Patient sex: F
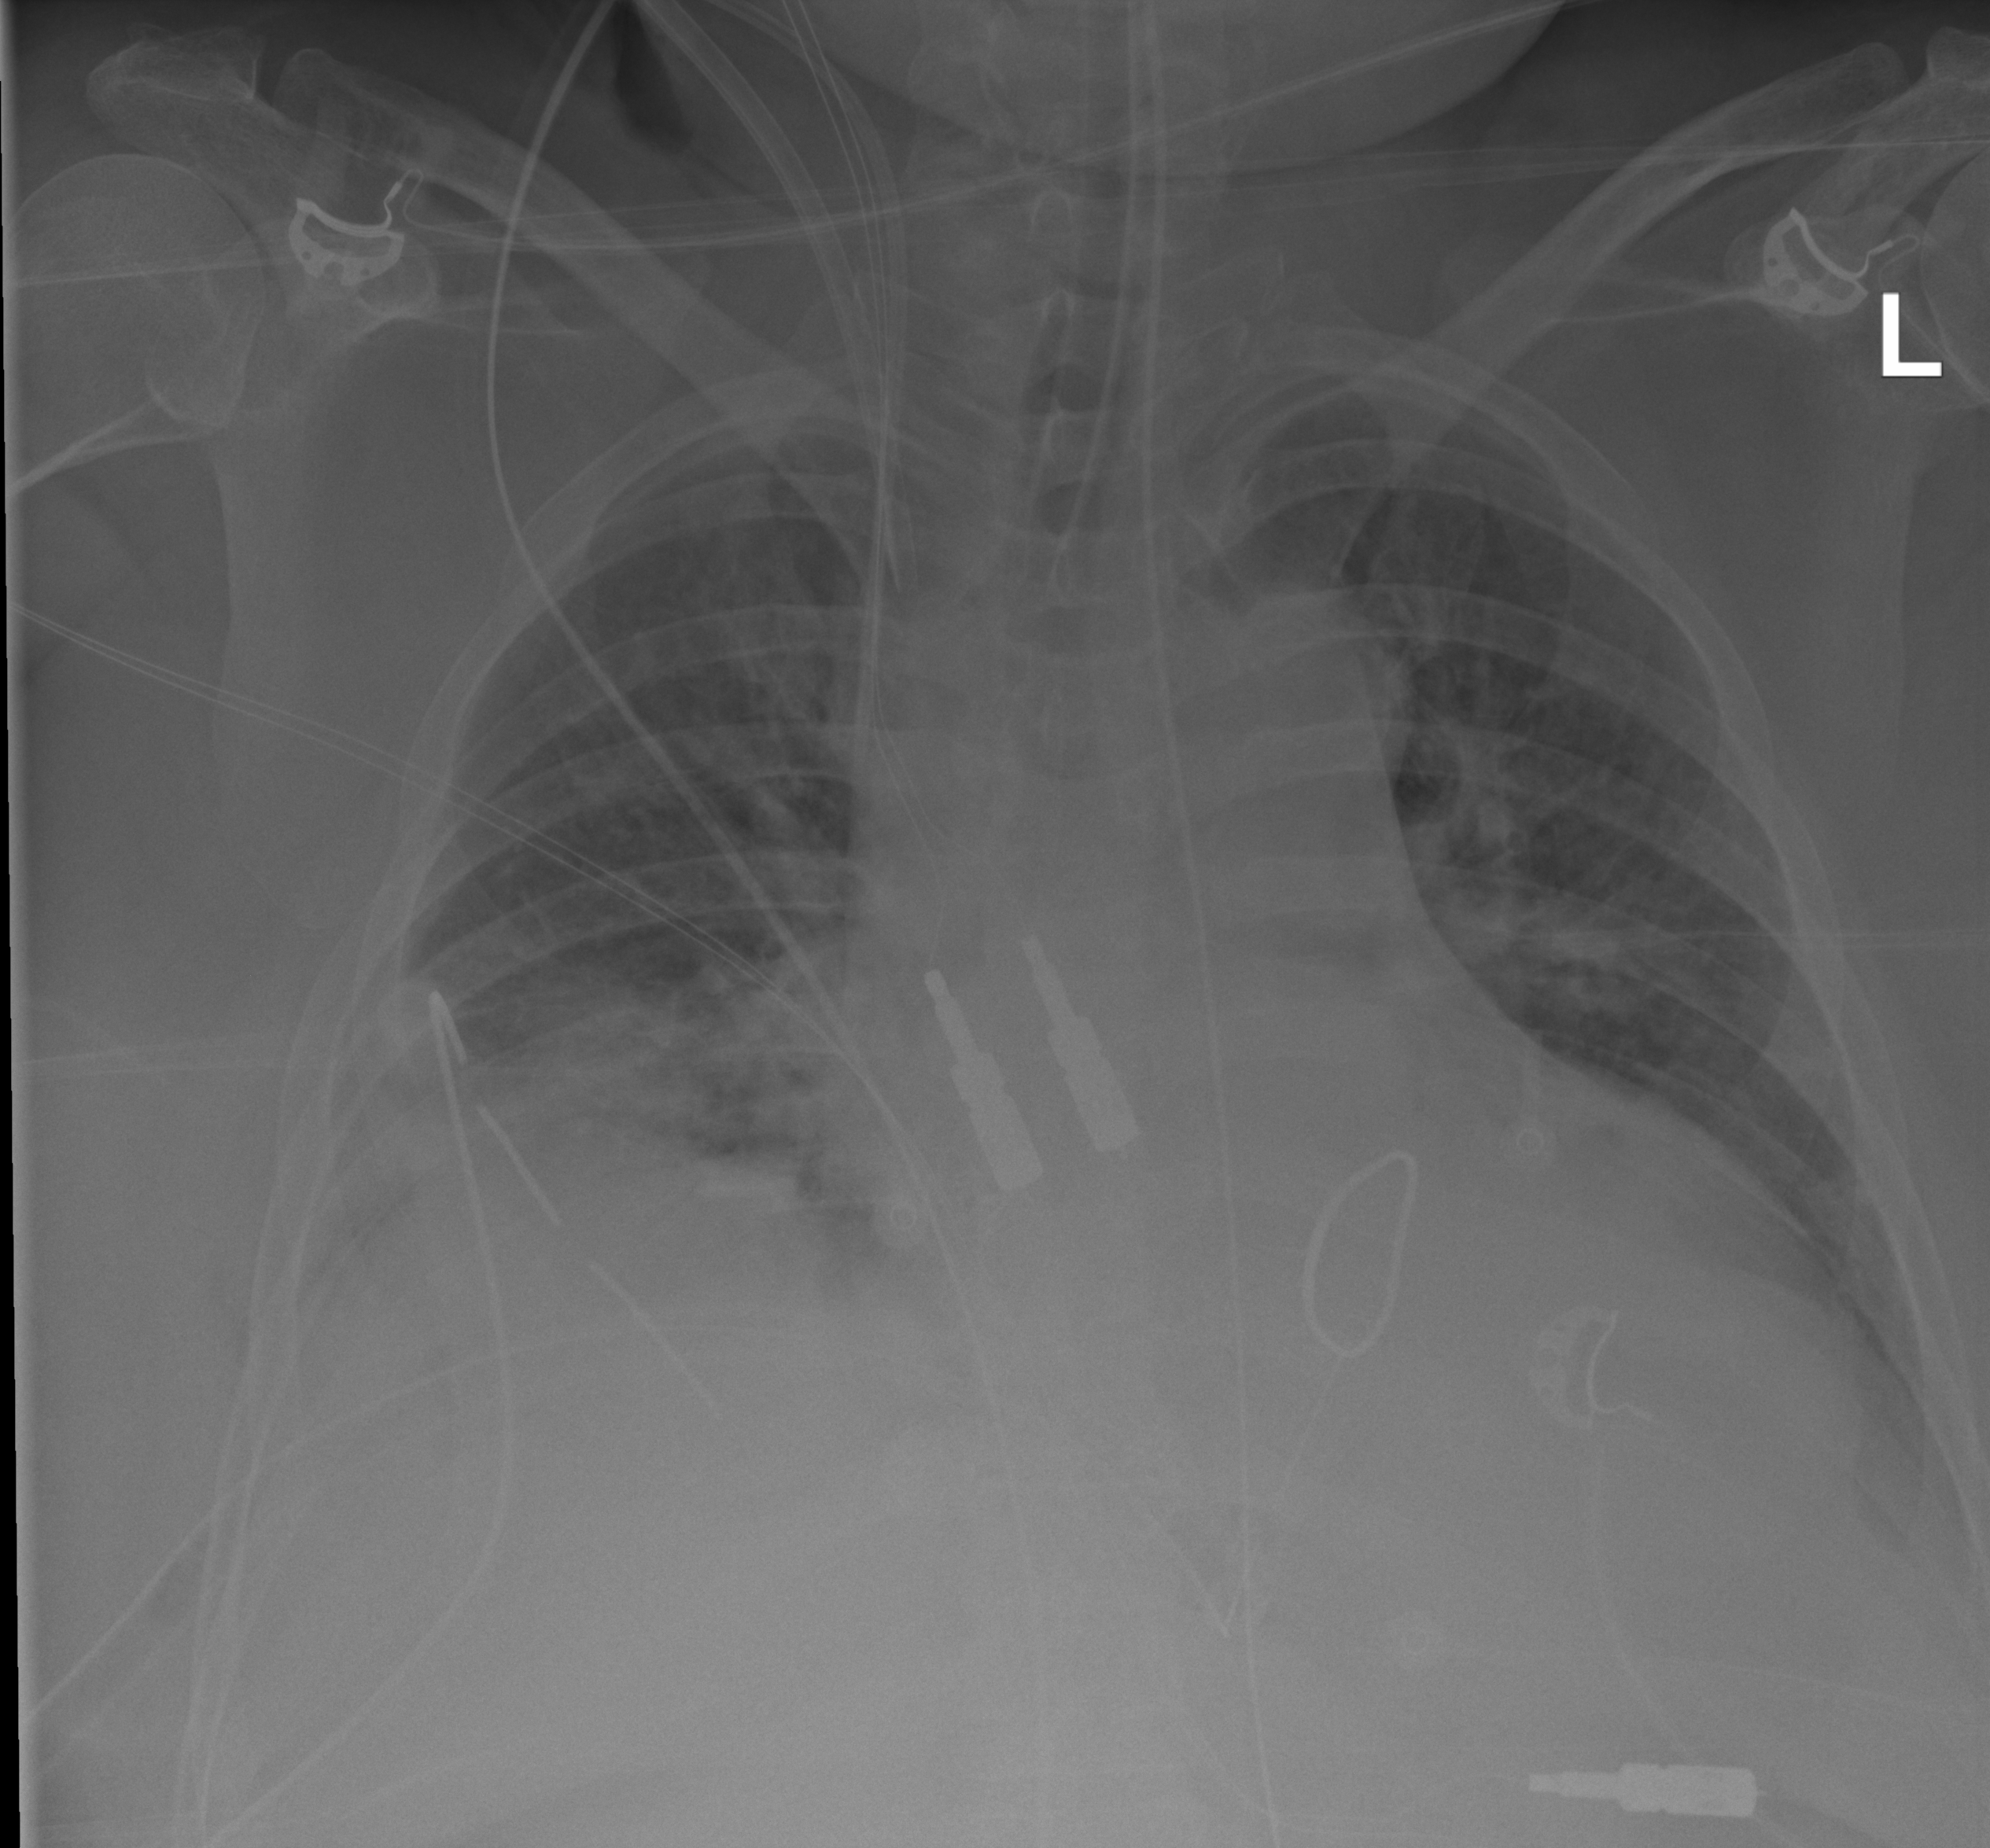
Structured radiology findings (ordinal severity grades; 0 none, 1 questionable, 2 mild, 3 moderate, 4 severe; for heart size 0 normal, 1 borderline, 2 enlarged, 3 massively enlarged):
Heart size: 1
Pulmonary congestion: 2
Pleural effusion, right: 2
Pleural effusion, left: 1
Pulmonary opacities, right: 0
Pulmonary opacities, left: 0
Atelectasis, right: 2
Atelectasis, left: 0